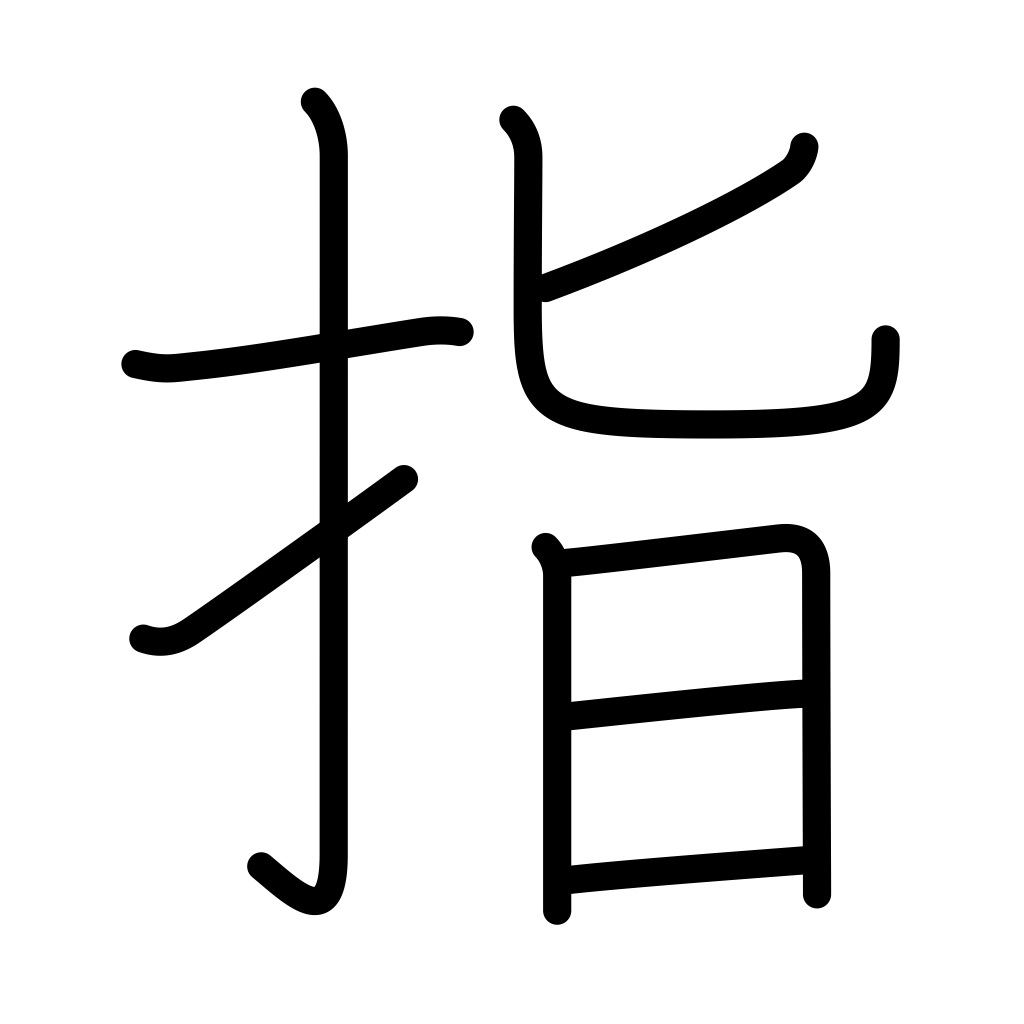
Meaning: finger, point to, indicate, put into